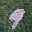
Label: 9